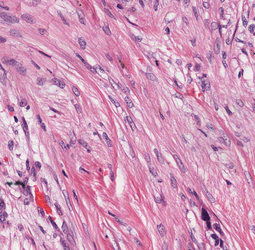
Tumor epithelial tissue: no
Tumor-associated stroma tissue: yes
Normal tissue: no